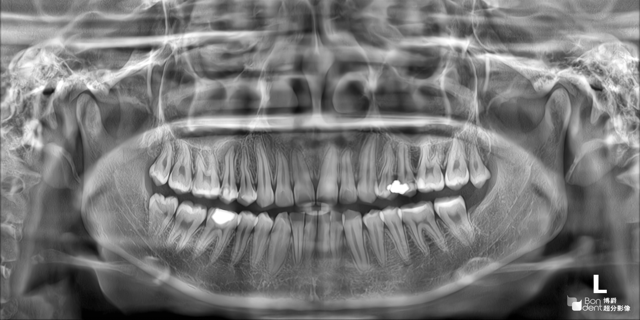
adult